Field crop: maize
Growth stage: 2
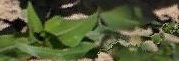
Species: maize